Interaction volume radius: 10 \u00c5
Interaction volume height: 45 \u00c5
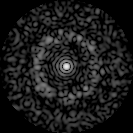
Disorder parameter: 0.8393